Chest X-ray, AP view. Patient: 51 years old, sex M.
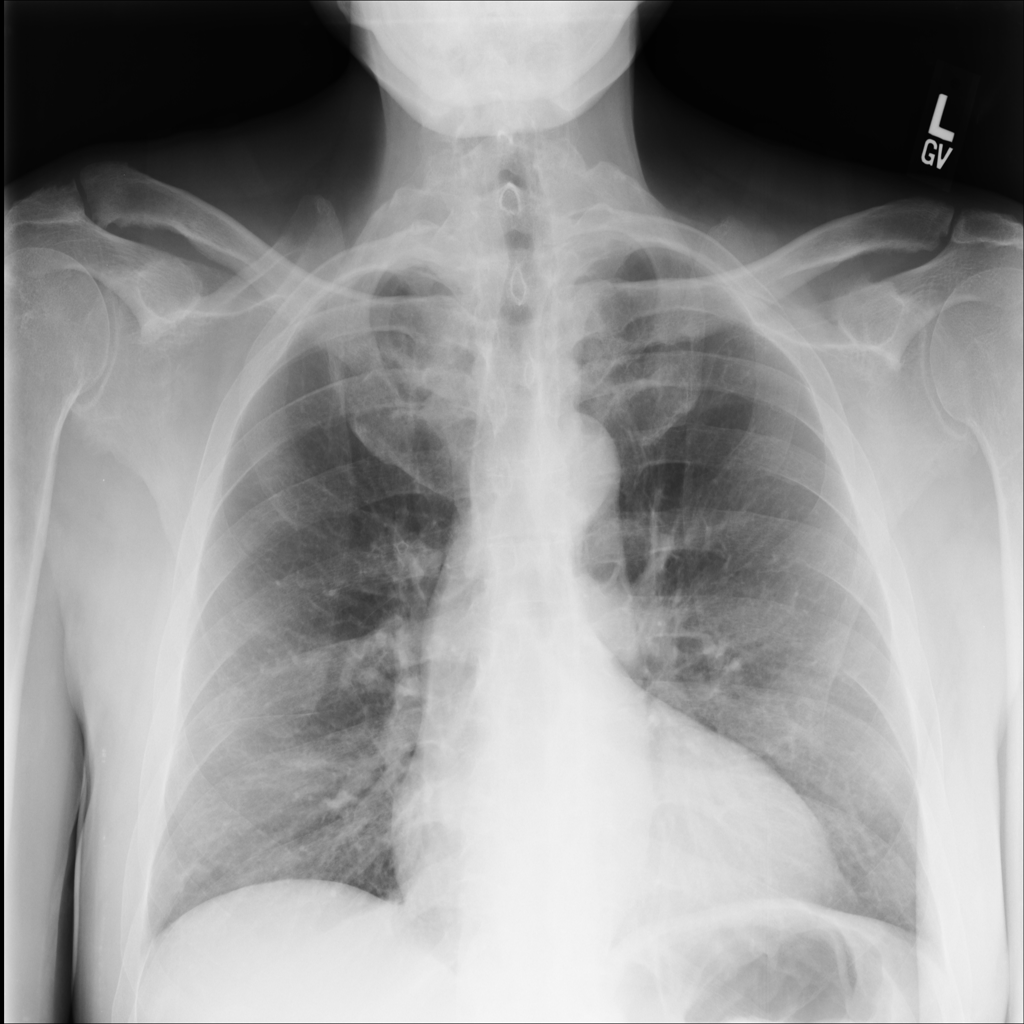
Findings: Cardiomegaly